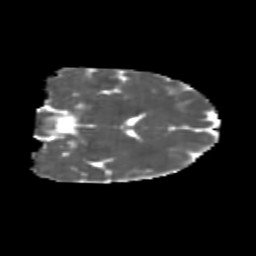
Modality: MD
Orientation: coronal
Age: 38
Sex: female
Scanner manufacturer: siemens
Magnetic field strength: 3 T
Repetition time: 1.8 s
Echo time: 0.07 s